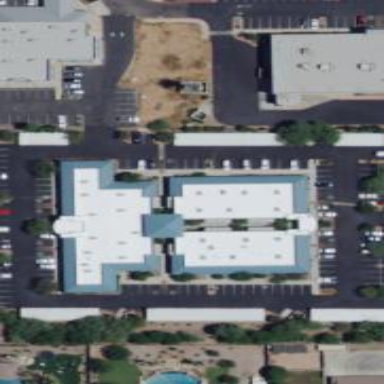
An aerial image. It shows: Healthcare clinic.